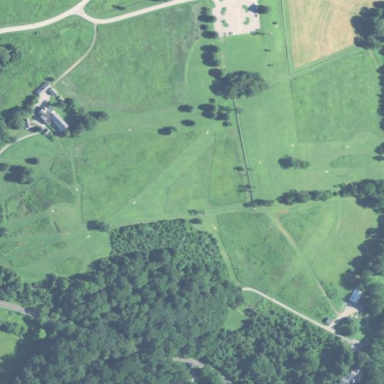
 specifically designed for the sport of disc golf."